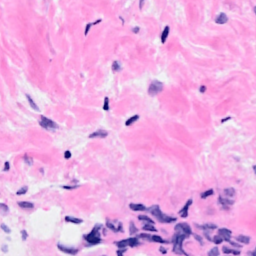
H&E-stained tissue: Breast